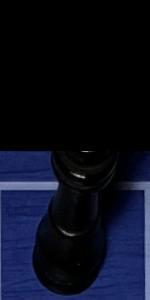
Label: King_Black